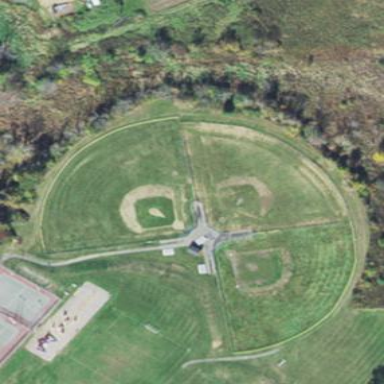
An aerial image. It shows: Baseball pitch for leisure land.